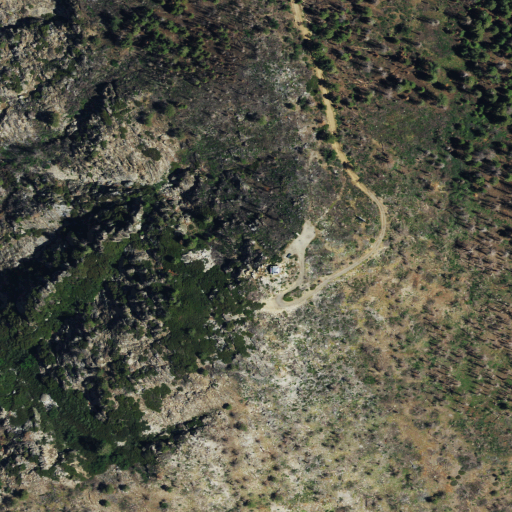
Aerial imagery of mountain in California named Devil Peak containing shrub, grassland, and evergreen forest